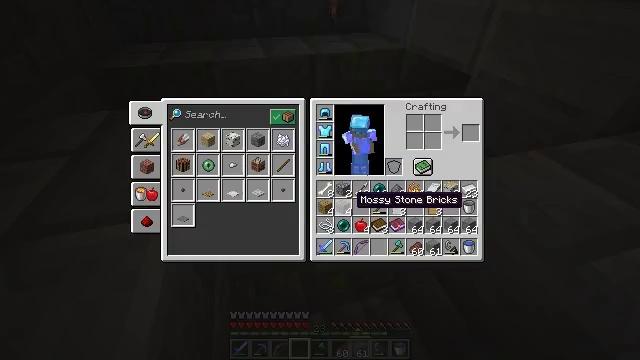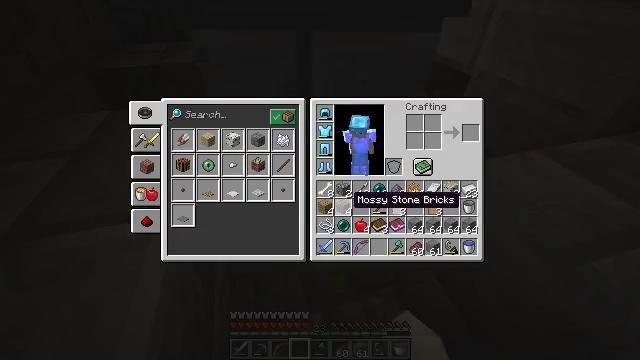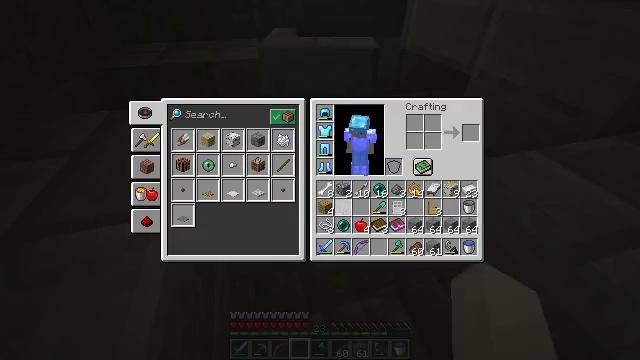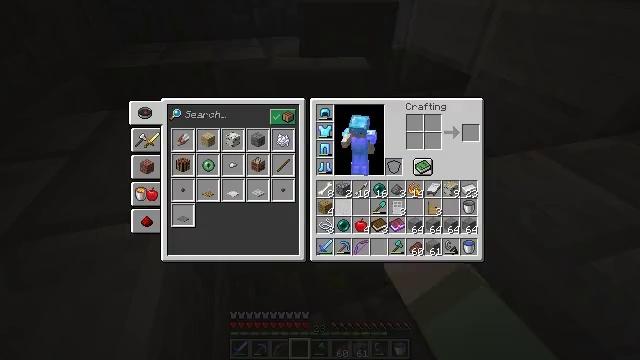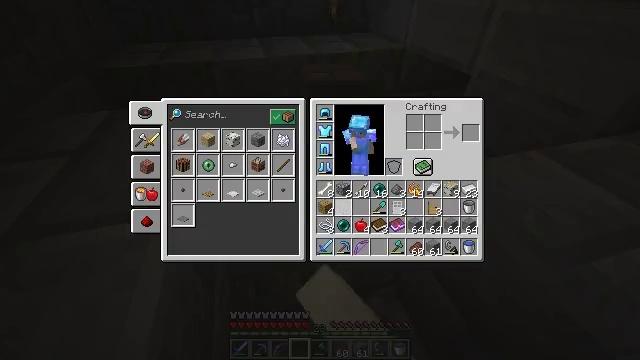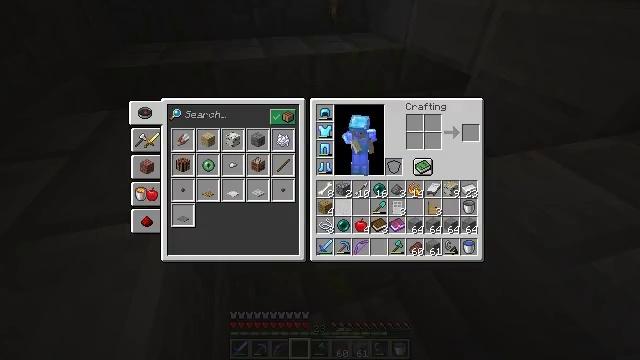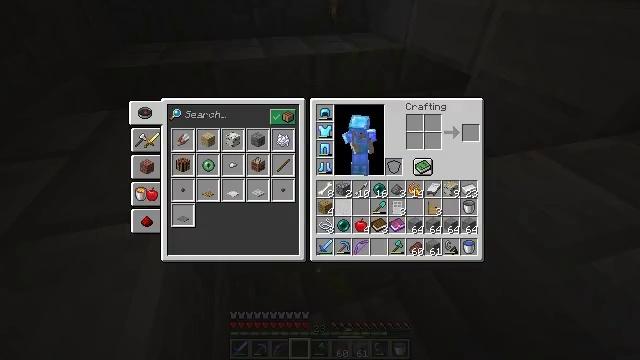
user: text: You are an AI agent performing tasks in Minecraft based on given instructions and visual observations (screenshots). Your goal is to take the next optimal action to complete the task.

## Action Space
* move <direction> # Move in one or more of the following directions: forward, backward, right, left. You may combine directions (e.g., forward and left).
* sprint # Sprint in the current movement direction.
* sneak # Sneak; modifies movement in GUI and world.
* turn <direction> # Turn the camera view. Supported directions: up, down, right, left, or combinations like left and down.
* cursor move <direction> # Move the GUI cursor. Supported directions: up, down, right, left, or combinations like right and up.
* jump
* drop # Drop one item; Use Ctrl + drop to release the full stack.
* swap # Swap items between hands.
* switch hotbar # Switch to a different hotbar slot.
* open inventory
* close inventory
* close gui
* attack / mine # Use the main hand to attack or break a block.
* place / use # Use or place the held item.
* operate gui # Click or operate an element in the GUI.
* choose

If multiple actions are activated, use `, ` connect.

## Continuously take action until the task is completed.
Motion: motion action
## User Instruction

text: Remove mossy stone bricks from the inventory.
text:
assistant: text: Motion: sprint
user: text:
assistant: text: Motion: sprint, drop
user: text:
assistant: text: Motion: sprint, drop
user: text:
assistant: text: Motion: sprint, drop
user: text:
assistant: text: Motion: sprint
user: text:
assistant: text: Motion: no_op
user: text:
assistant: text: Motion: no_op